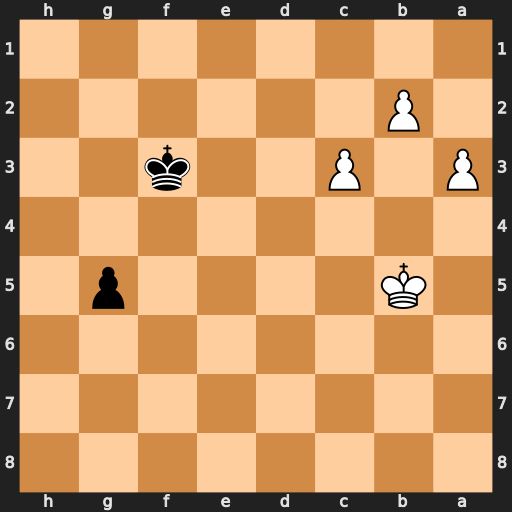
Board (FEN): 8/8/8/1K4p1/8/P1P2k2/1P6/8
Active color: b
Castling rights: -
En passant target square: -
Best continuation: g4 c4 g3 c5 g2 c6 g1=Q